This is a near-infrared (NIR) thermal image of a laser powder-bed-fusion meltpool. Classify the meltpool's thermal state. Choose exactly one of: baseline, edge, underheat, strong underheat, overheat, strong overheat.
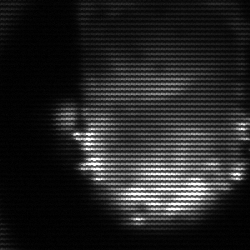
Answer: baseline